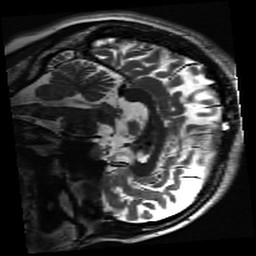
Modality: inplaneT2
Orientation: sagittal